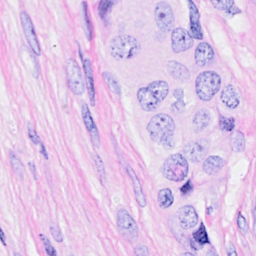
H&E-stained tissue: Breast